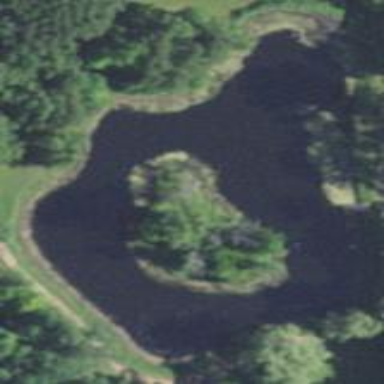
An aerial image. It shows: Peaceful pond surrounded by nature.